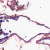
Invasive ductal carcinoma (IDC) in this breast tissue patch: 0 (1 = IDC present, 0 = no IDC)